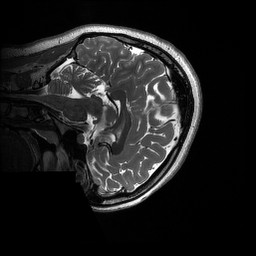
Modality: T2w
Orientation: sagittal
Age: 23
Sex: female